Chest X-ray:
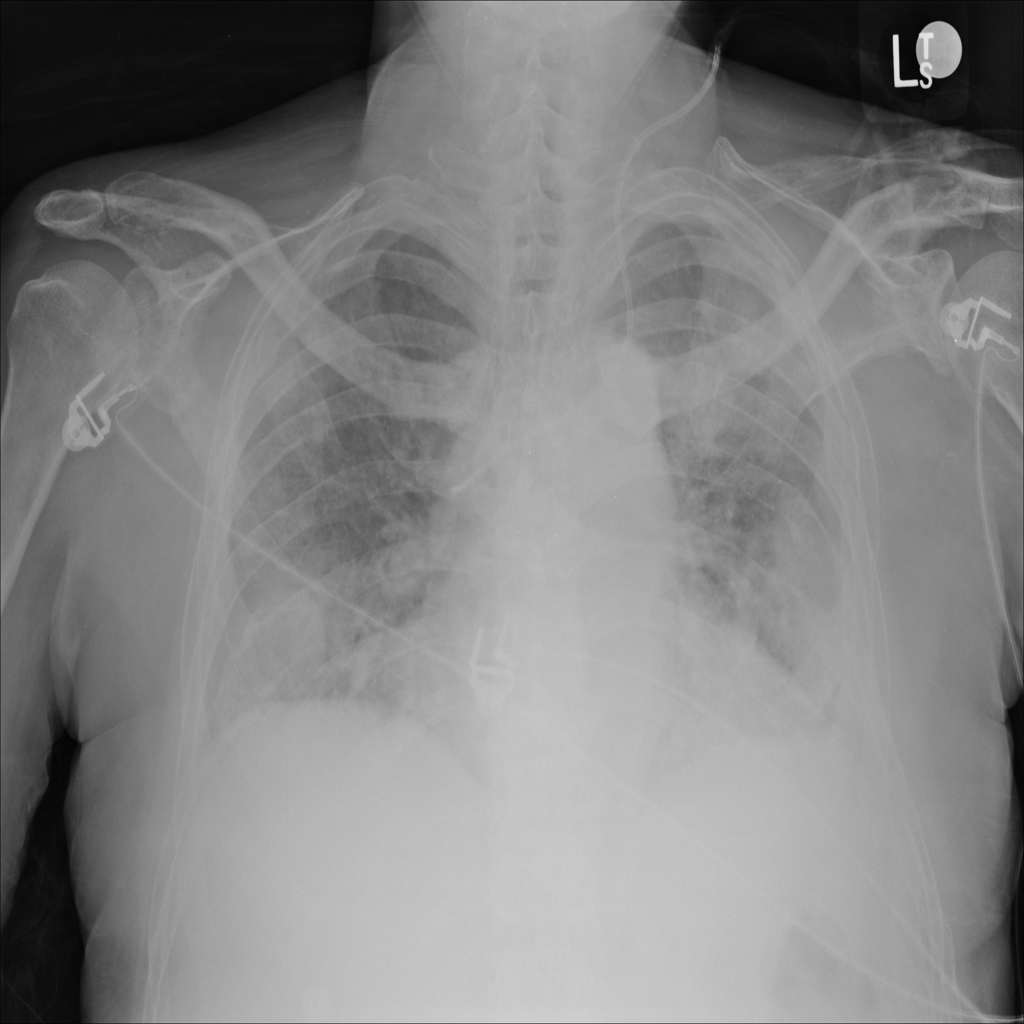
Findings: Consolidation, Effusion
No abnormal finding: no